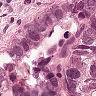
Metastatic tissue present: yes